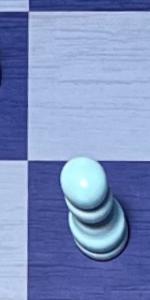
Label: Pawn_White